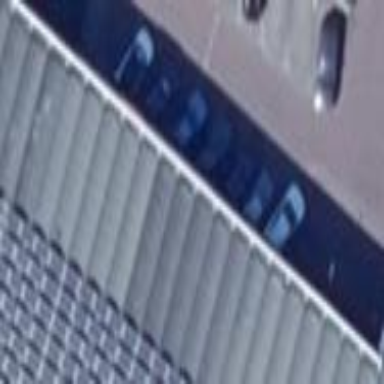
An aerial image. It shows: View of roof of building.